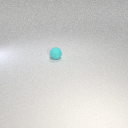
small cyan rubber sphere